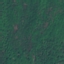
Land use / land cover: Forest